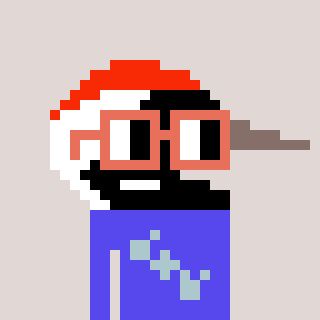
a pixel art character with square orange glasses, a crane-shaped head and a computerblue-colored body on a warm background